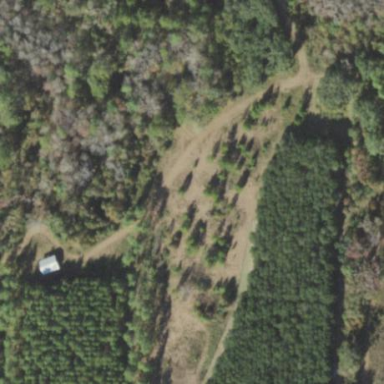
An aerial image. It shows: Plant nursery specializing in trees.